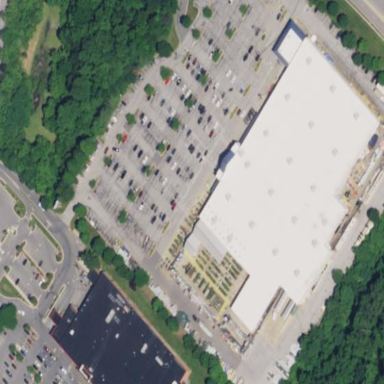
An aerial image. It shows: Retail building.